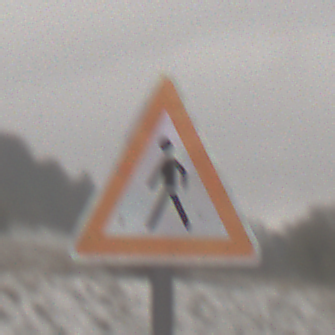
Verkehrszeichen: FussgaengerRechts
Umgebung: Outdoor, Nature
Tageszeit: Midday
Wetter: Overcast
Licht: Natural
Jahreszeit: Winter
Kontrast: LowContrast